Question: I have a story board with a UIViewController. The viewController has many views
In Xcode/StoryBoard - all views appear as "View". This is very annoying as I can not distinguish them. - I would like to rename them as View1, View2 etc so that I can tell them apart in Xcode.
How can I do that
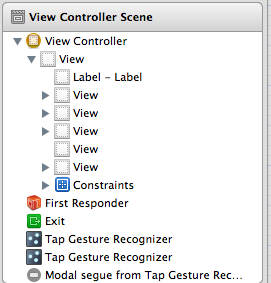
Answer: Found it -
This is done via the Label in the Identity Inspector Tab